Question: I'm currently facing a problem in Excel. I'm trying to make a list, where I can track how often each employee is out of office (put in manually, for each day).
This is not a big issue, I managed to do that with this formula:
'''
=SUMPRODUCT(COUNTIF($F$8:$AJ$8;$B$19:$B$21&""))
'''
The Problem I'm facing is, that I have a fixed range 31(days). If a month only has 30 days/28 days, it will show 1(3) days of the next month. Because of that, percentage calculations are messed up.
Is there a way to change the range of the formula, if a month has less than 31 days?

Is there a way to change the formula, to ignore the days of the next month?
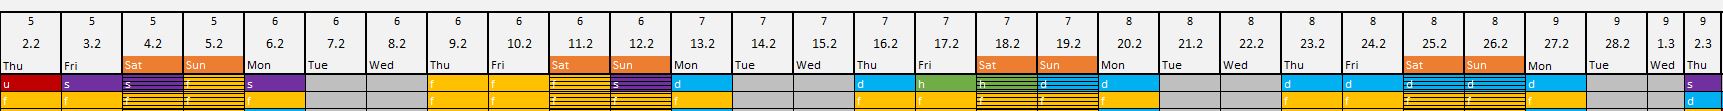
Answer: I would use a formula like so
'=SUM(OFFSET($B$1,MATCH(G8,$A$1:$A$19,0)-1,(EOMONTH(TODAY(),-1)-DATE(2017,1,1))+1,1,DAY(EOMONTH(TODAY(),0))))' based on your example
Something like this for the data
<URL>